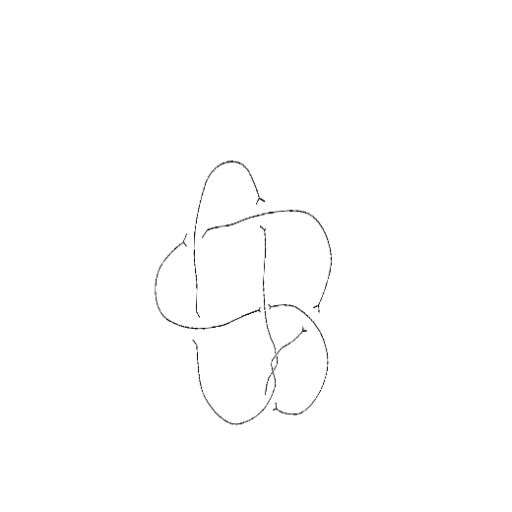
Crossing number: 8